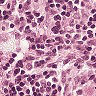
Metastatic tissue present: no